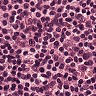
Metastatic tissue present: no